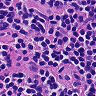
Metastatic tissue present: no